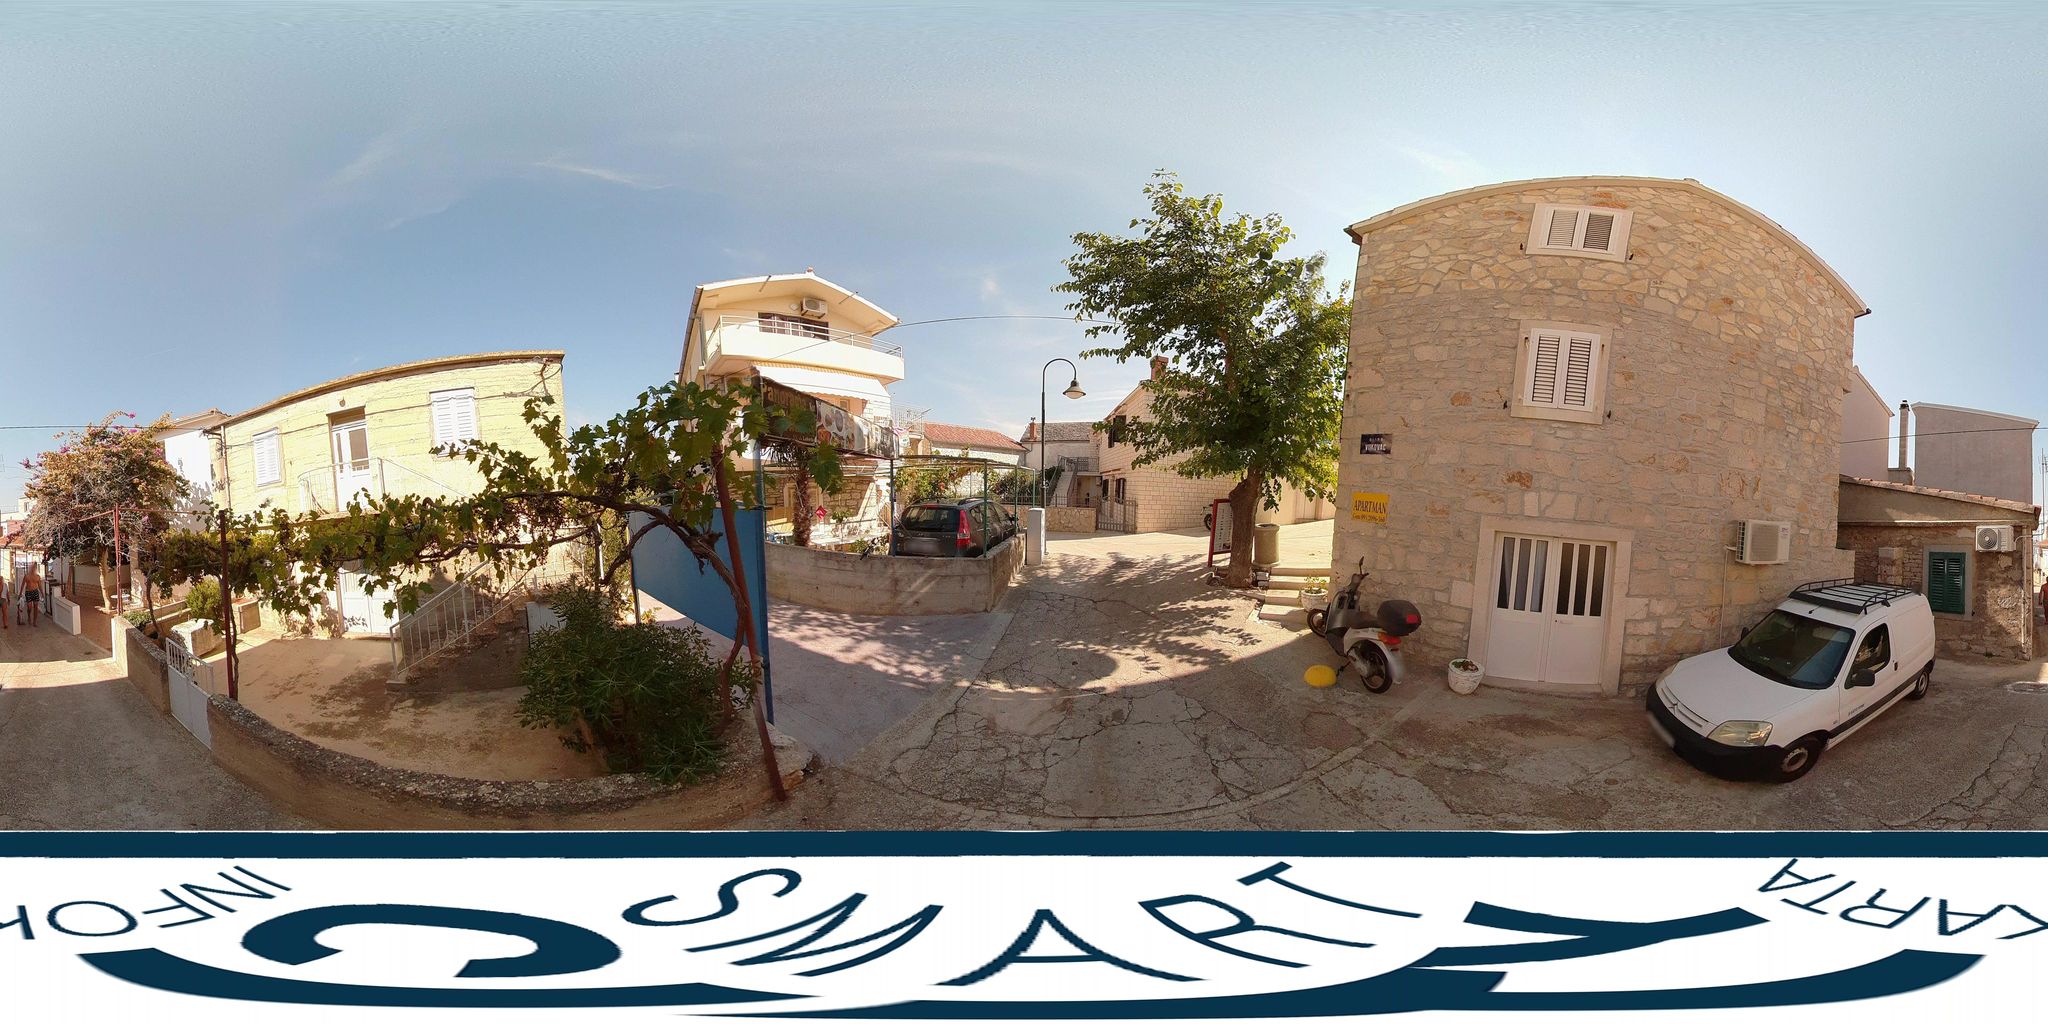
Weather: clear
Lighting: day
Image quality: good
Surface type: walking surface
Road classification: footway, pedestrian
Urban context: low density rural
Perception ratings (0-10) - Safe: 0.8, Lively: 4.28, Beautiful: 6.91, Boring: 6.12, Depressing: 4.55, Wealthy: 2.63